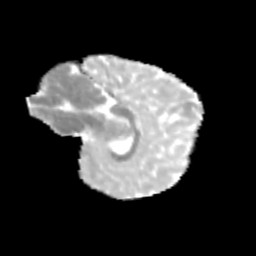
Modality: MD
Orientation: sagittal
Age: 11
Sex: female
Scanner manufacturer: siemens
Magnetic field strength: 3 T
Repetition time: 3.8 s
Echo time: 0.07 s